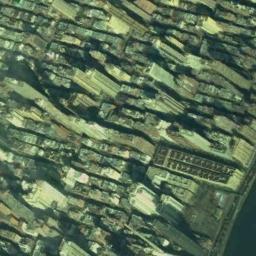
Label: commercial_area